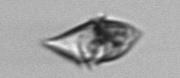
Label: Gyrodinium